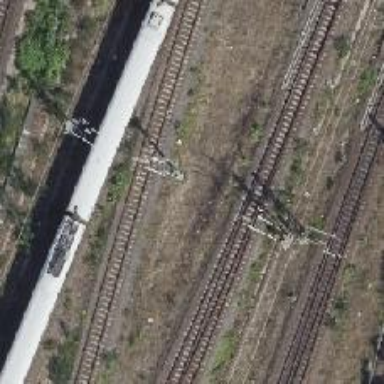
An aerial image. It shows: Electrified rail siding with contact line.